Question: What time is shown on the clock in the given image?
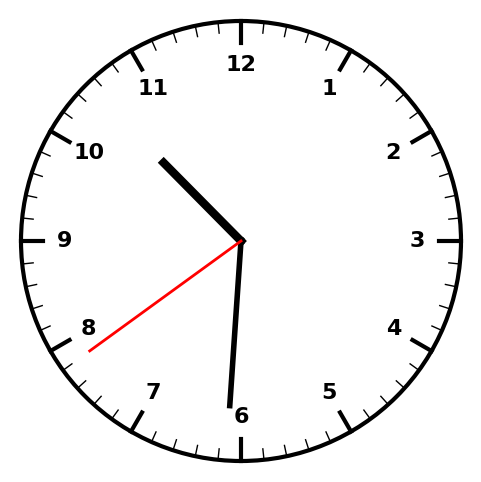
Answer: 10:30:39